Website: lowes
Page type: address-validator
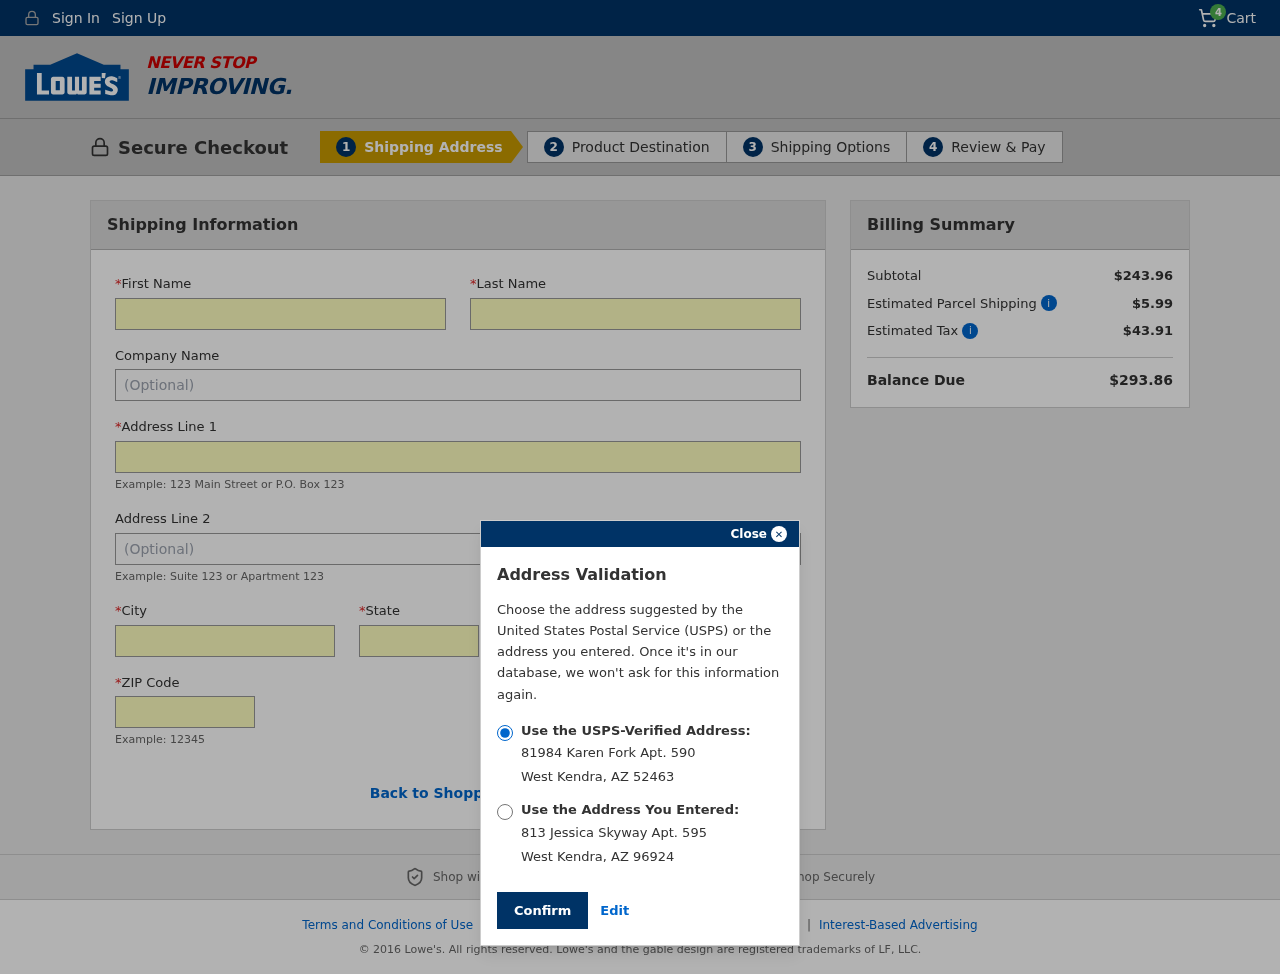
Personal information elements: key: PII_CITY
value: West Kendra
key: PII_COMPANY
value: Maddox, Juarez and Knapp
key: PII_FIRSTNAME
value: Richard
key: PII_LASTNAME
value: Chambers
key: PII_POSTCODE
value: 52463
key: PII_POSTCODE2
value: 96924
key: PII_STATE
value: Arizona
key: PII_STATE_ABBR
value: AZ
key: PII_STREET
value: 81984 Karen Fork Apt. 590
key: PII_STREET2
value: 813 Jessica Skyway Apt. 595
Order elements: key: ORDER_NUM_ITEMS
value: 4
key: ORDER_SUBTOTAL
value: $243.96
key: ORDER_SHIPPING_COST
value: $5.99
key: ORDER_TAX
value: $43.91
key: ORDER_TOTAL
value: $293.86